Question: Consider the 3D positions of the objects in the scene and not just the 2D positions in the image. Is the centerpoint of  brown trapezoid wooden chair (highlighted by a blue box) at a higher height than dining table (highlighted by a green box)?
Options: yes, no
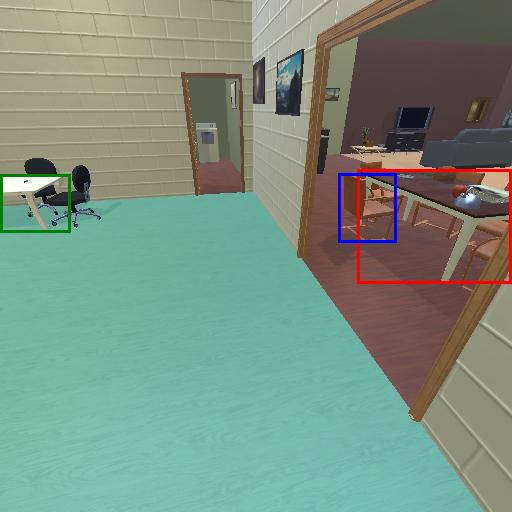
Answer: yes